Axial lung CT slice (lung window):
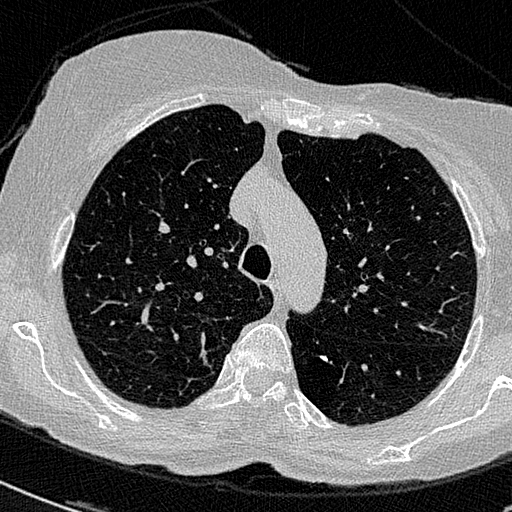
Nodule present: no